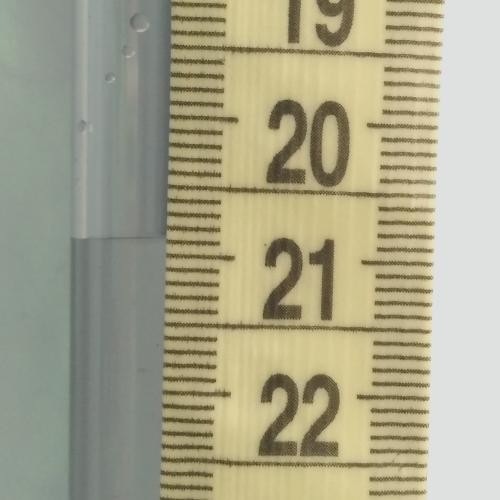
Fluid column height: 20.9 cm